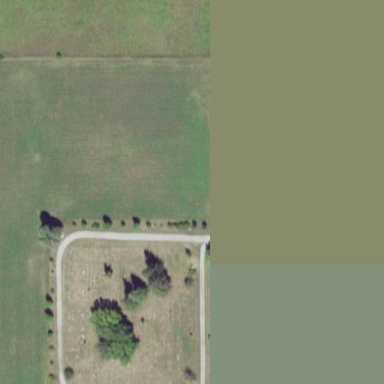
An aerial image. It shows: Cemetery.